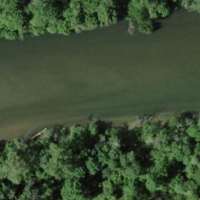
EUNIS habitat code: 15
Species observed at this site:
Pulmonaria officinalis